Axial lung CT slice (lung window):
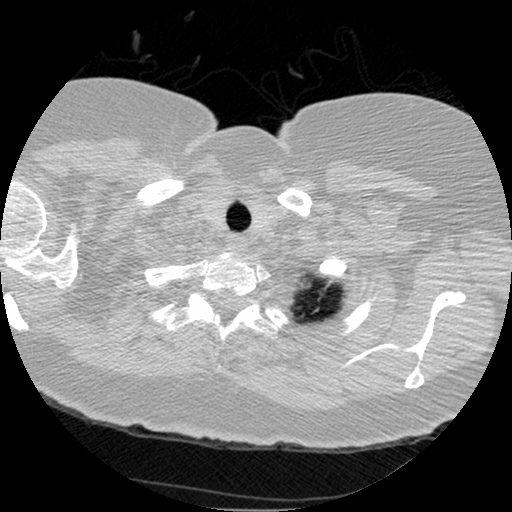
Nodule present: no